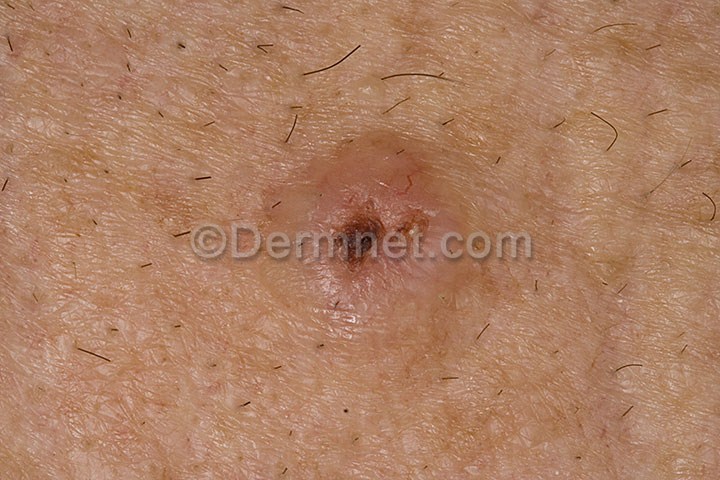
Disease: Actinic Keratosis Basal Cell Carcinoma and other Malignant Lesions